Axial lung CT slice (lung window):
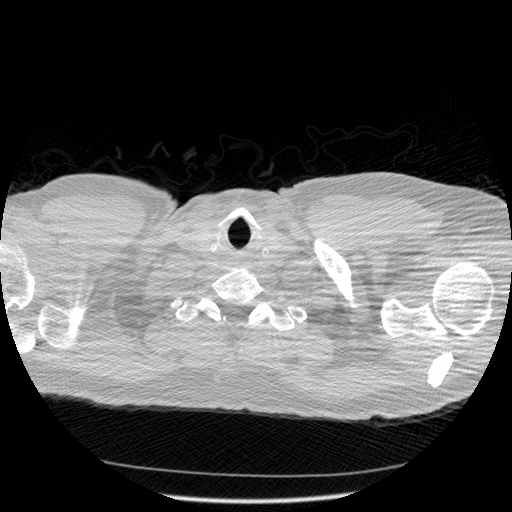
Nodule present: no